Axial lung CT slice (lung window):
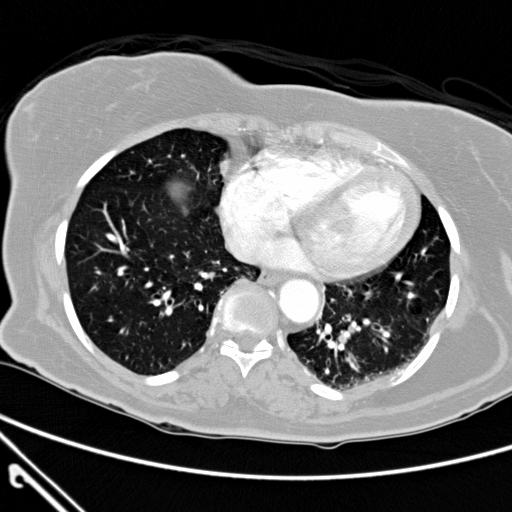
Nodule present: no